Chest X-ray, PA view. Patient: 48 years old, sex F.
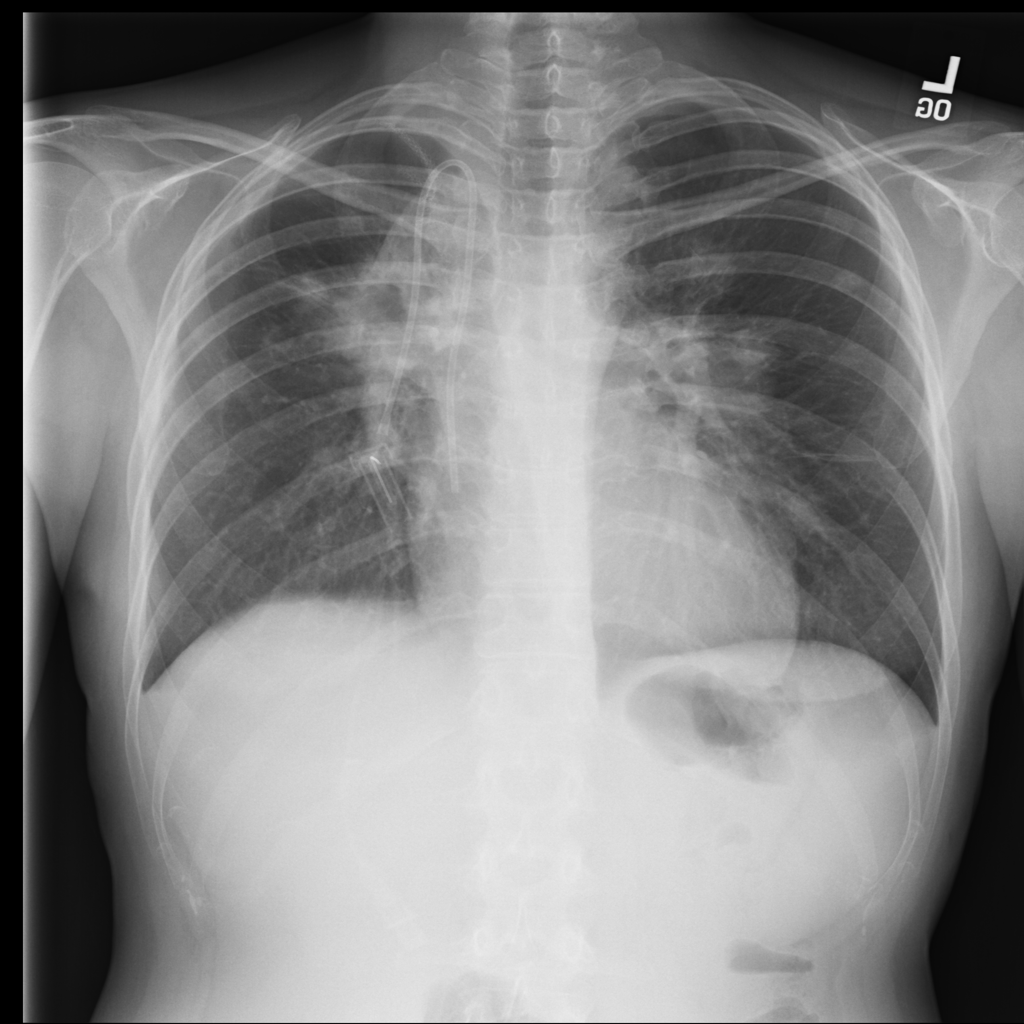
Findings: No Finding